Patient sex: M
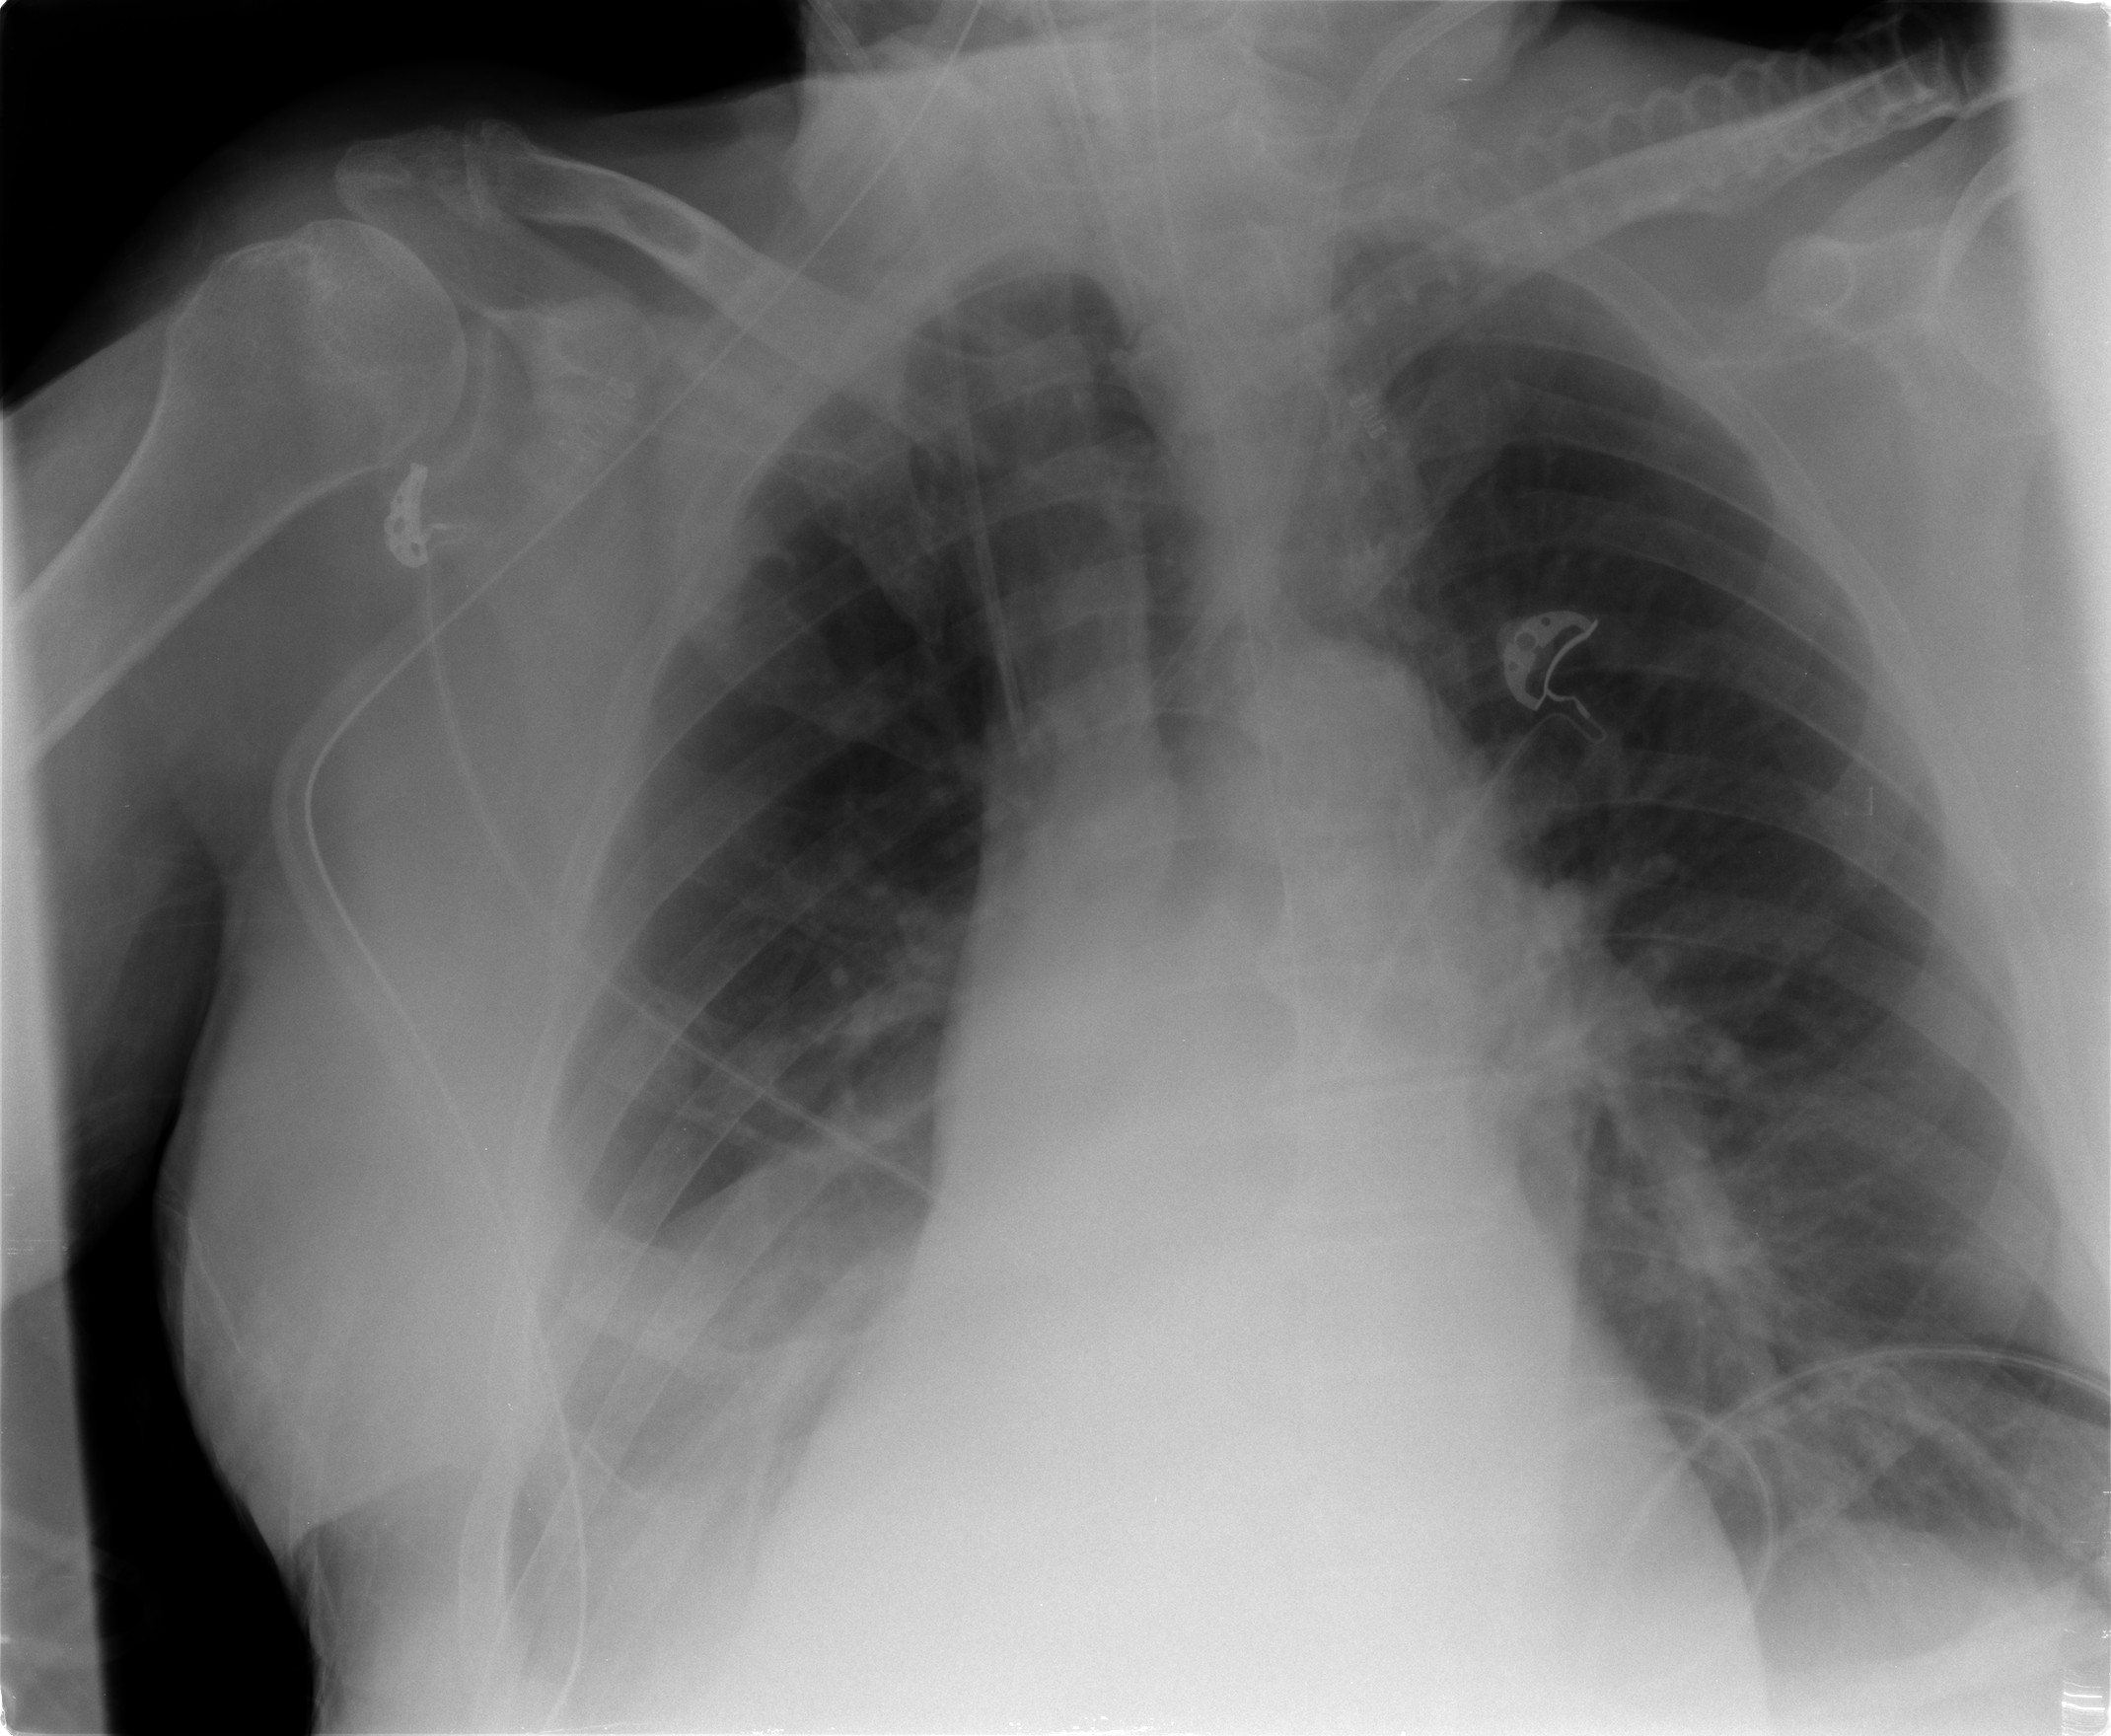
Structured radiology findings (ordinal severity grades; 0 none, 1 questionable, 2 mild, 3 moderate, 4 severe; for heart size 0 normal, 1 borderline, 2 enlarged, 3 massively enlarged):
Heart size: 2
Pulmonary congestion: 2
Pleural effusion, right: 3
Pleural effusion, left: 1
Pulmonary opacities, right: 2
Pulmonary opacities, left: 0
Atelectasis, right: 3
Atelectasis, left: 2